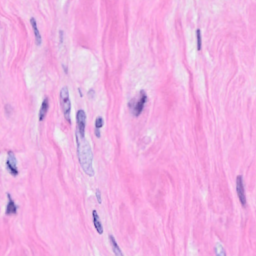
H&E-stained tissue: Breast